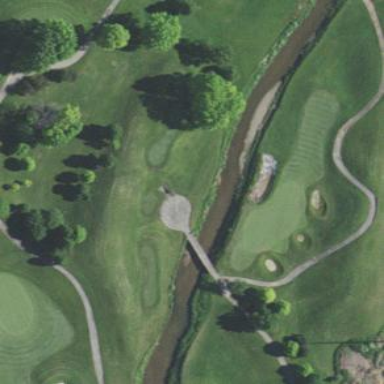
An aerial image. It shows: Area of rough grass used for golf.